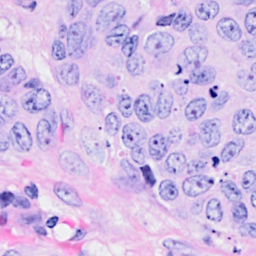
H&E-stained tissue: Breast